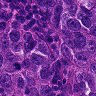
Metastatic tissue present: yes